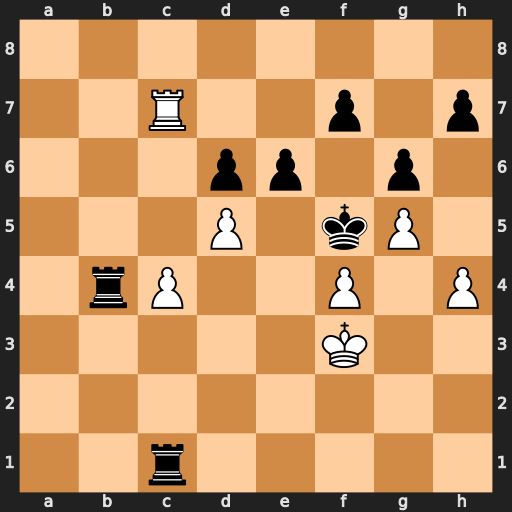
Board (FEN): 8/2R2p1p/3pp1p1/3P1kP1/1rP2P1P/5K2/8/2r5
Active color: w
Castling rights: -
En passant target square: -
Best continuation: Rxf7#